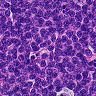
Metastatic tissue present: no